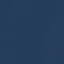
Land use / land cover: SeaLake